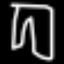
Label: pants